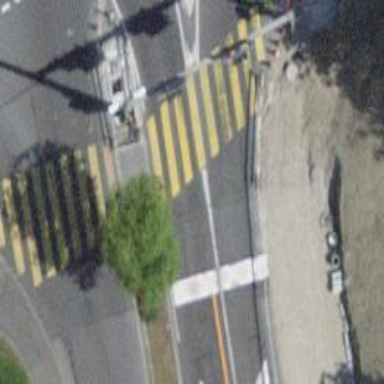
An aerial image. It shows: Zebra crossing controlled by traffic signals.